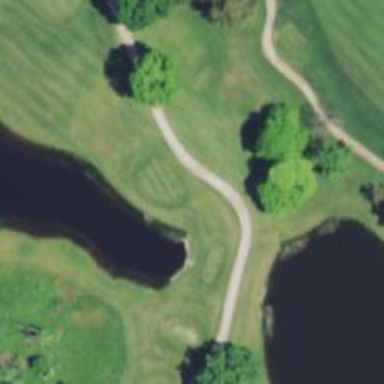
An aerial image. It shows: Golf cartpath that is also road path.